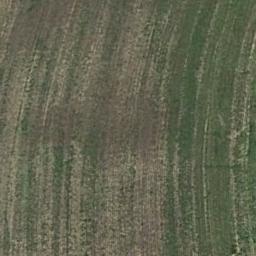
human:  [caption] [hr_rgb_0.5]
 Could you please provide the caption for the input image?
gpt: A large strip of lush green grass .

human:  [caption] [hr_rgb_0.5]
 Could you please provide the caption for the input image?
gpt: This meadow has sparse grasses and a striped texture .

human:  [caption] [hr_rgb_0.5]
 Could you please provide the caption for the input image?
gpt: There are some thin lines in the meadow .

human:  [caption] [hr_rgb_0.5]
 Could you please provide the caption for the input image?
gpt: The entire image is dominated by grass .

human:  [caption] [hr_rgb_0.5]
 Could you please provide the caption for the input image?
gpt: A brown and green meadow with stripes .